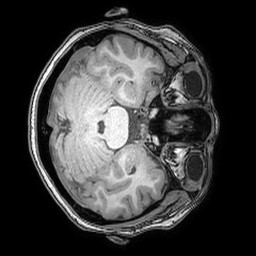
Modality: T1w
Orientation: axial
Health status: ill
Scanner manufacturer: philips
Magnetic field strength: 3 T
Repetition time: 0.007 s
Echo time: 0.0035 s